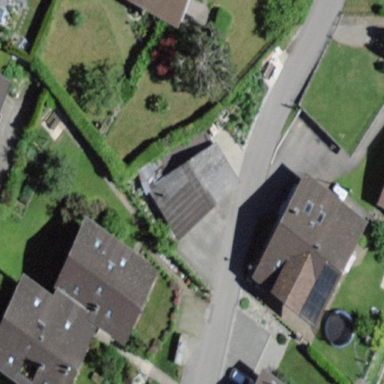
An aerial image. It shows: Shed building.